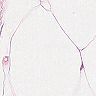
Metastatic tissue present: no